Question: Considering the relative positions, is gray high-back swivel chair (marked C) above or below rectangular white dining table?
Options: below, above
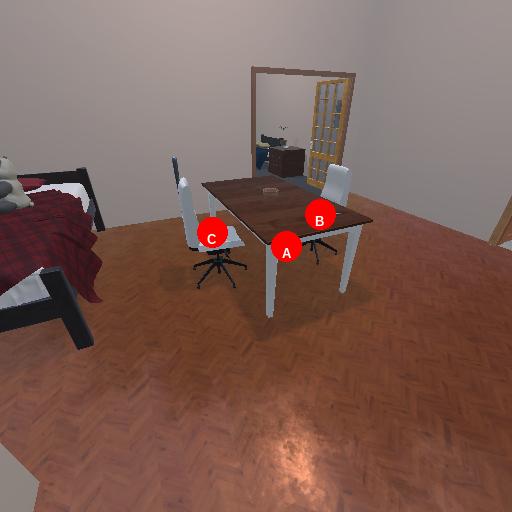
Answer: below